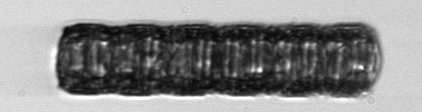
Label: Paralia_sulcata